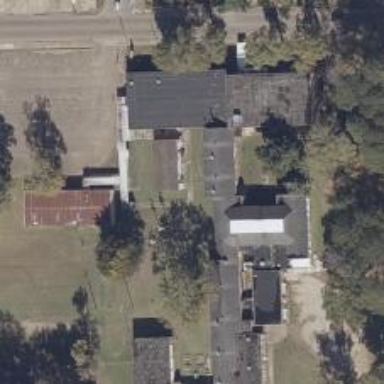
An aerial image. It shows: School.